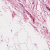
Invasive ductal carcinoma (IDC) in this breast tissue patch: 0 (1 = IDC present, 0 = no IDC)